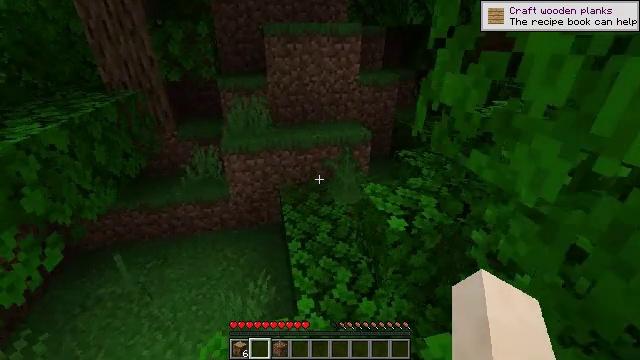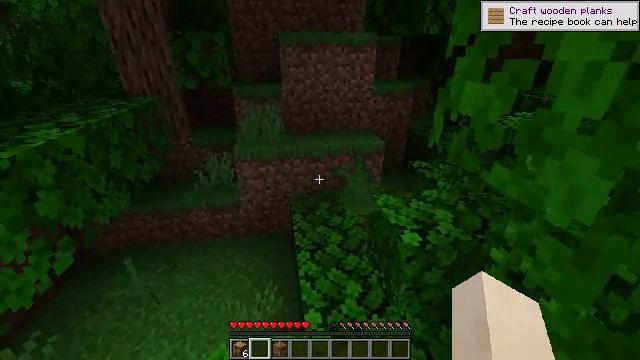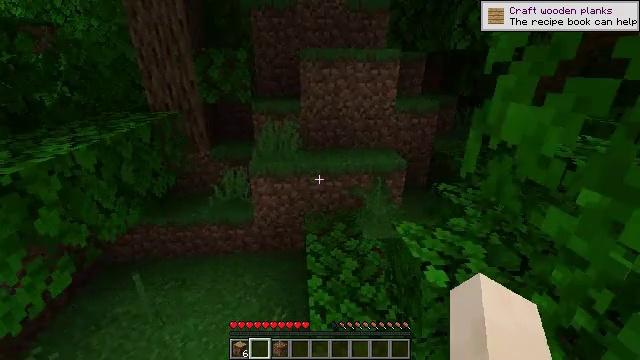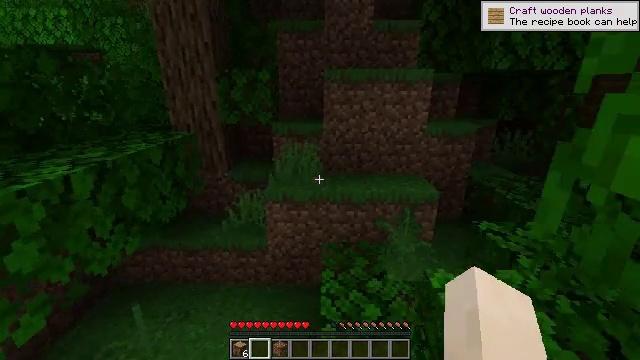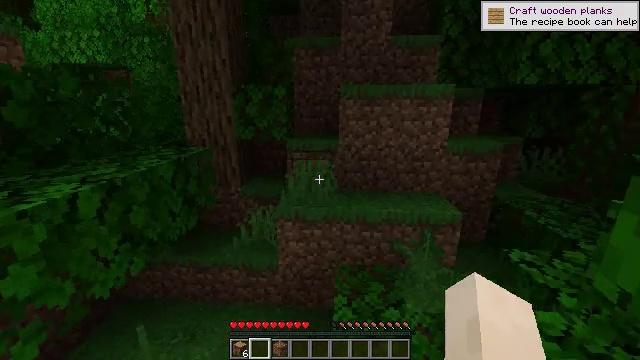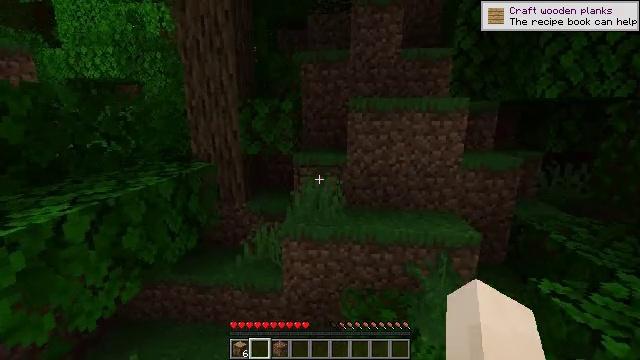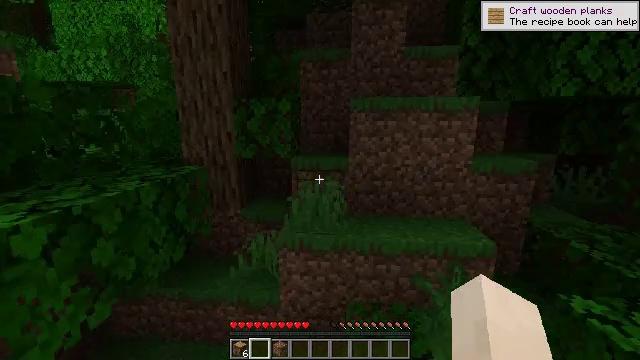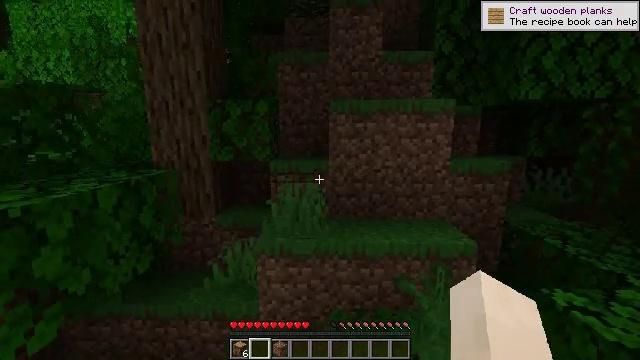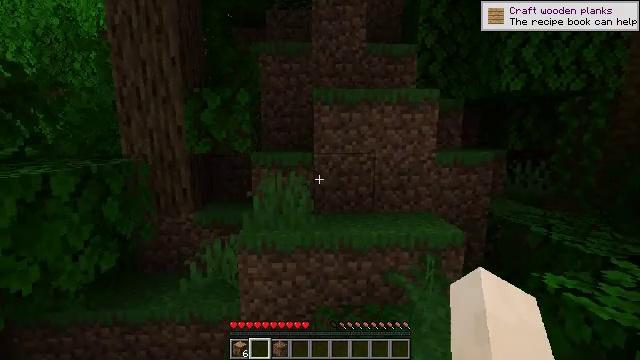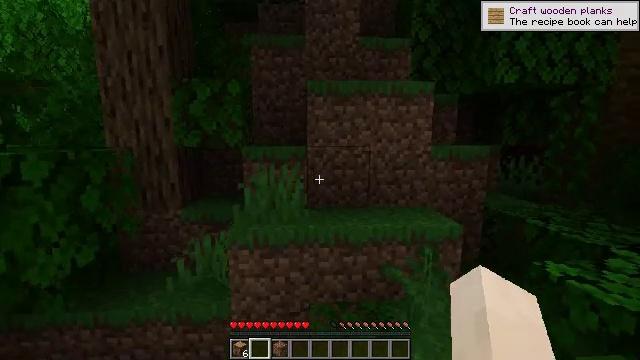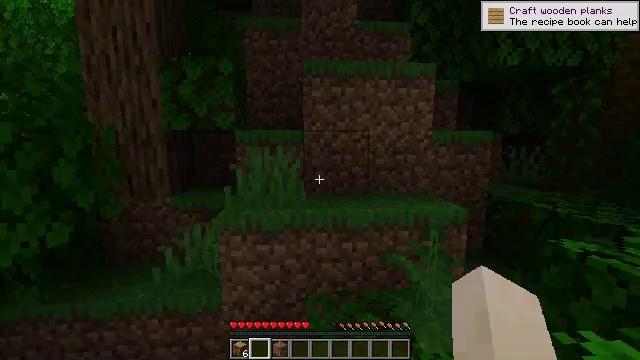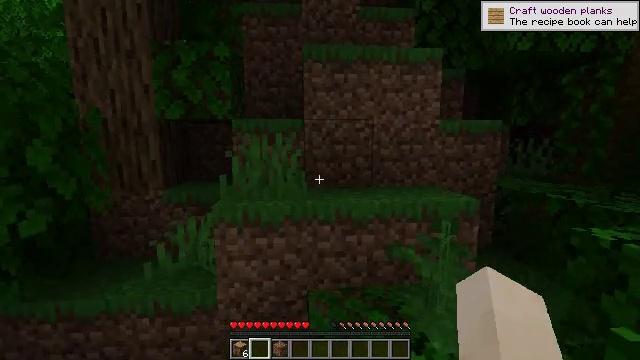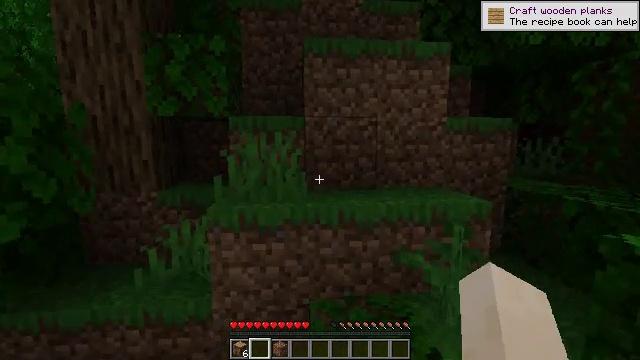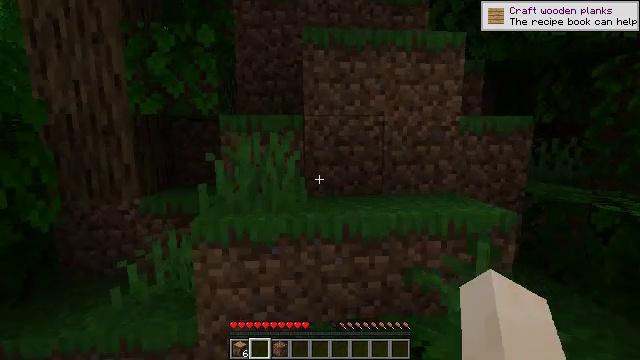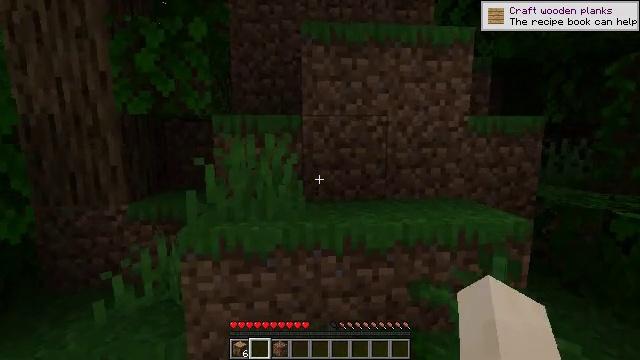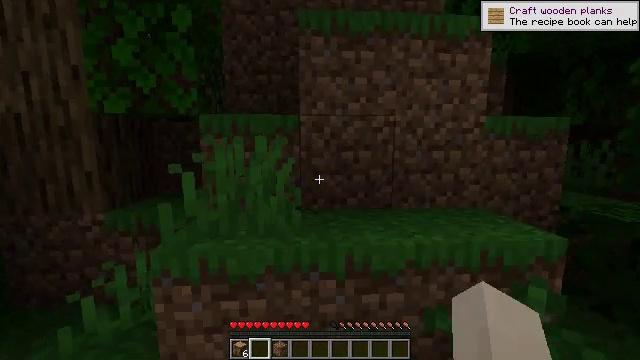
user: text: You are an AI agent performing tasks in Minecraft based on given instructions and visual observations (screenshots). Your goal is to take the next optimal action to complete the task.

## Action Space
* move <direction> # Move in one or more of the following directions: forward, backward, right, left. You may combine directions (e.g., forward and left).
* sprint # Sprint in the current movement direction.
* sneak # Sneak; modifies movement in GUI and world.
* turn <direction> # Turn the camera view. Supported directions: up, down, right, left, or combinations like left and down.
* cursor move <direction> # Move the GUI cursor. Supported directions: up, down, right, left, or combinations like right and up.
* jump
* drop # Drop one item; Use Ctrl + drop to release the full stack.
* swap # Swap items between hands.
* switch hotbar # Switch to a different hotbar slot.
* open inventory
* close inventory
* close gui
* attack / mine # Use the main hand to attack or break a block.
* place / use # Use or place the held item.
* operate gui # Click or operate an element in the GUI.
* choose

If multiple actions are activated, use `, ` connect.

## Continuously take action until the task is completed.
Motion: motion action
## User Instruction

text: Gather tripwire by breaking it.
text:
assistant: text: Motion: move forward, turn left and up
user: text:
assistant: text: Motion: move forward, turn left and up
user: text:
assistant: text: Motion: move forward, turn left and up
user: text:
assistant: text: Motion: move forward, turn left and up
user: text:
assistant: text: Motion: move forward, turn left and up
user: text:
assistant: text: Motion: move forward, turn up
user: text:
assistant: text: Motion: move forward, turn right and up
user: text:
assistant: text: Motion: move forward, turn right
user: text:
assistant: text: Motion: move forward, turn right
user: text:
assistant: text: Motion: move forward
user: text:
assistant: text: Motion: move forward
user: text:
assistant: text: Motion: move forward
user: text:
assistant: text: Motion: move forward
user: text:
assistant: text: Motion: move forward
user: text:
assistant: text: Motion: move forward
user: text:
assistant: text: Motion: move forward
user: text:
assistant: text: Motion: move forward
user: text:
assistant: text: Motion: move forward
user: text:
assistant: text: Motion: move forward, turn left
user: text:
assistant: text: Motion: move forward, turn left, jump
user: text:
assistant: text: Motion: move forward, turn left, jump
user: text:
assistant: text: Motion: move forward, turn left, jump
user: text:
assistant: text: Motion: move forward, jump
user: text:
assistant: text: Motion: move forward, turn up, jump
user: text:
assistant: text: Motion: turn right and up
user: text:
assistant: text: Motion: turn right and up
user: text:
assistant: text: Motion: turn right and up
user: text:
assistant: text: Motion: turn right and up
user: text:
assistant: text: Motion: turn right and up
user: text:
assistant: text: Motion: turn right and up